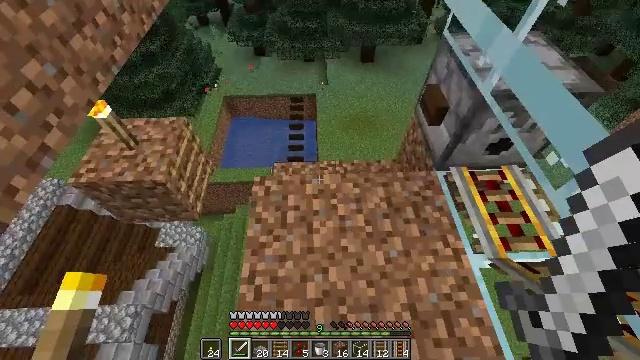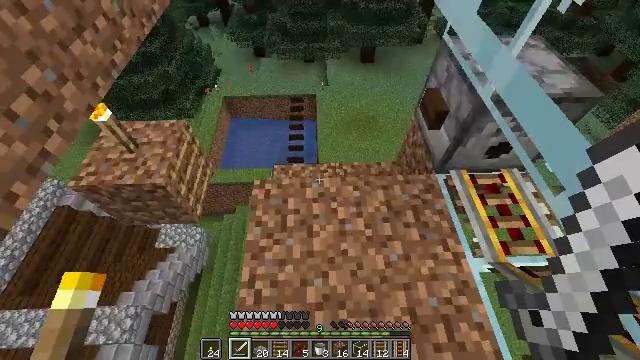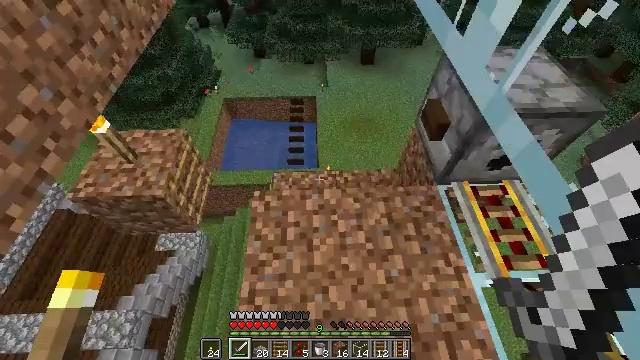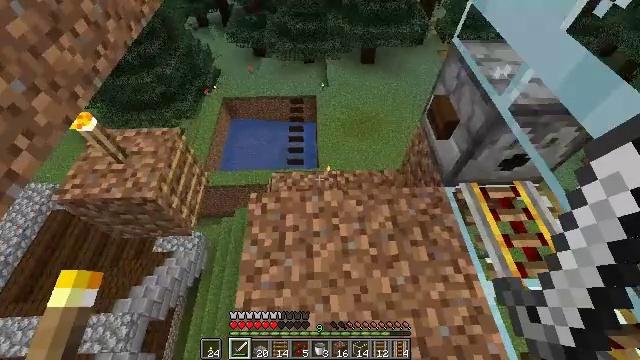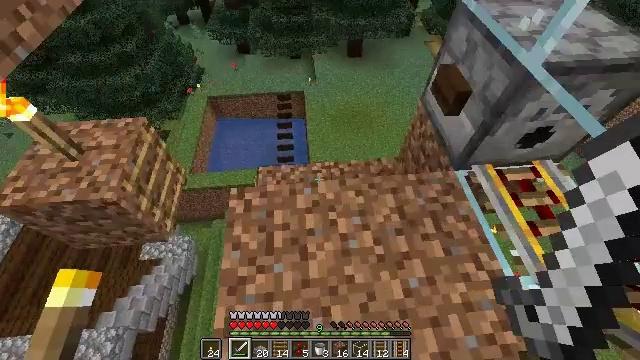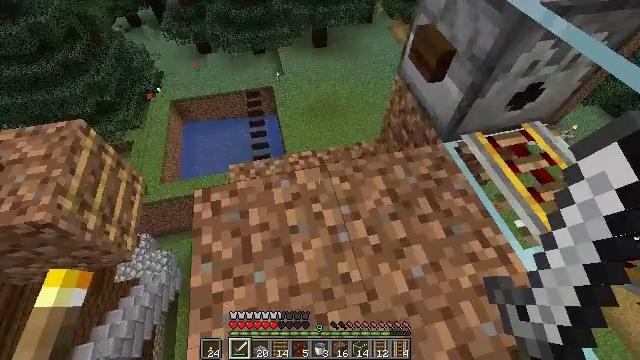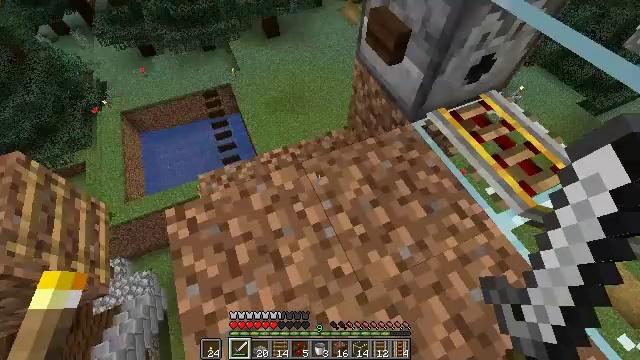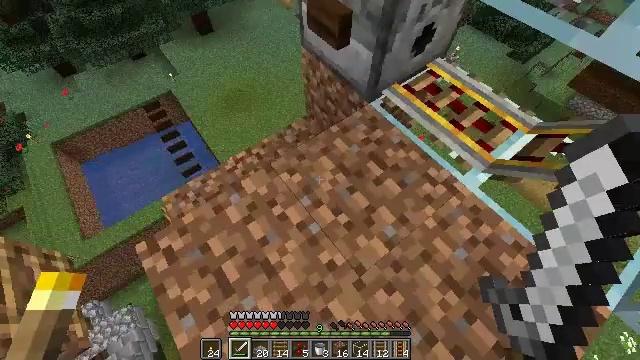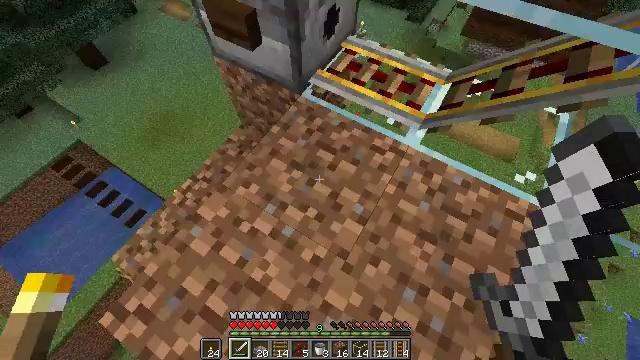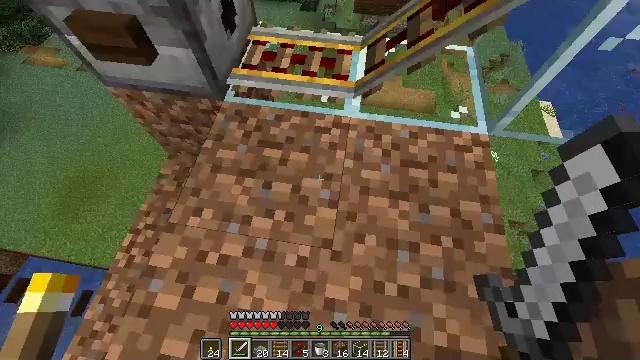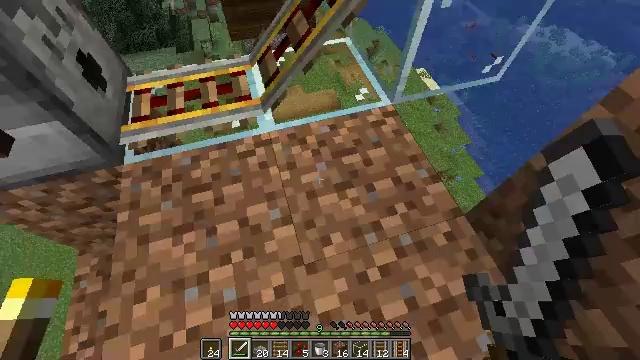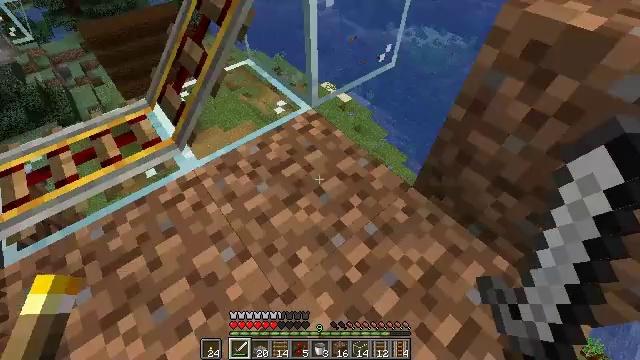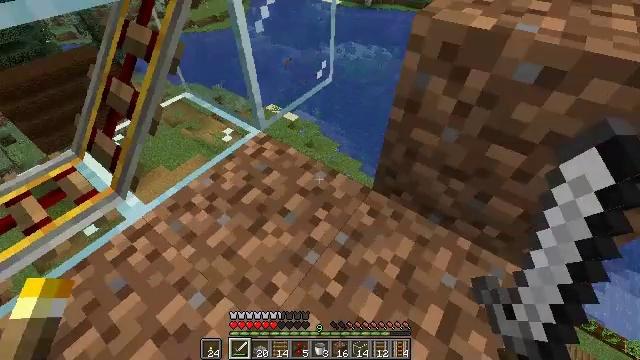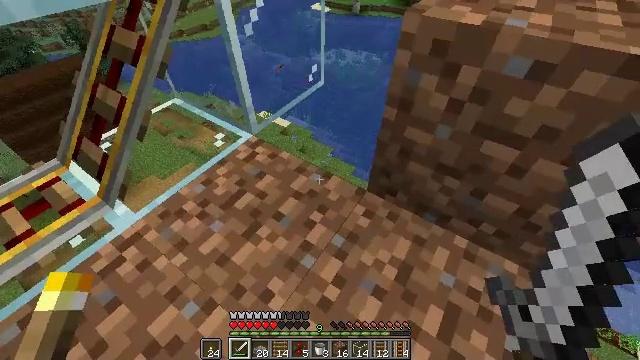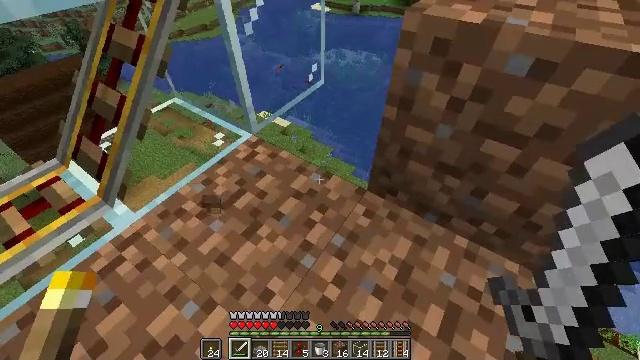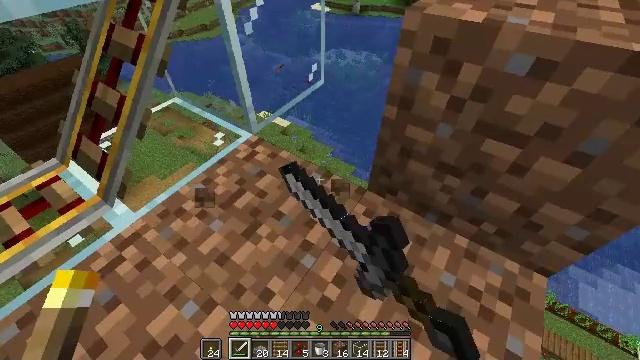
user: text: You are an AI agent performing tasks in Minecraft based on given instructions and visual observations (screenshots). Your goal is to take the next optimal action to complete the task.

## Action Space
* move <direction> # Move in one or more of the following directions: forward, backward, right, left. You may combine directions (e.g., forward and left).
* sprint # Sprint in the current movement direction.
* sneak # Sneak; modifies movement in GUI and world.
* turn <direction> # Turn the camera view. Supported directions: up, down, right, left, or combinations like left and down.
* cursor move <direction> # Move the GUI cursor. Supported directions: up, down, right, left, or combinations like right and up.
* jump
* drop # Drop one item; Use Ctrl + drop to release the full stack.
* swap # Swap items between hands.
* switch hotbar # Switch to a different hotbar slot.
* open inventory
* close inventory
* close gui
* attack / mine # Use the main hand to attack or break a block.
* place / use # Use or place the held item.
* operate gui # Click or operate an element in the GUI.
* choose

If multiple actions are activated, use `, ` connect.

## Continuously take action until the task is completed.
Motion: motion action
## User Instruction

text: Mine dirt from the ground.
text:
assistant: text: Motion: move forward
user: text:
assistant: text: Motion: move forward
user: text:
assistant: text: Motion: move forward
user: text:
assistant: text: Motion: move forward, turn right
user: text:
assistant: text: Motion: turn right and down
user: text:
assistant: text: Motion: turn right and down
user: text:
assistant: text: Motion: turn right and down
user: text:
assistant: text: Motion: sneak, turn right
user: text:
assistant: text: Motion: sneak, turn right
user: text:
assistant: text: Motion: sneak, turn right and up
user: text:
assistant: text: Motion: sneak, turn right and up
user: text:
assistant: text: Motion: sneak, turn right and up
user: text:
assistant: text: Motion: sneak, turn right and up
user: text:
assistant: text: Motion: sneak, attack / mine
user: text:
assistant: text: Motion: sneak, attack / mine
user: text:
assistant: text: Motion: sneak, attack / mine
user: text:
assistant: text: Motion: sneak, attack / mine
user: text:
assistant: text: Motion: sneak, attack / mine
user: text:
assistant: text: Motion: sneak, turn left, attack / mine
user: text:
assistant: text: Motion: sneak, turn left and down, attack / mine
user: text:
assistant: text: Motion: sneak, turn left, attack / mine
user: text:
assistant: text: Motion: sneak, turn left, attack / mine
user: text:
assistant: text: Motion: sneak, attack / mine
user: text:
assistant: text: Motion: sneak, attack / mine
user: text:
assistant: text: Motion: sneak, attack / mine
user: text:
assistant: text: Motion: sneak, attack / mine
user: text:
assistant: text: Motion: sneak, attack / mine
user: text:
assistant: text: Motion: sneak, attack / mine
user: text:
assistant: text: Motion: sneak, attack / mine
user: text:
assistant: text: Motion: sneak, attack / mine